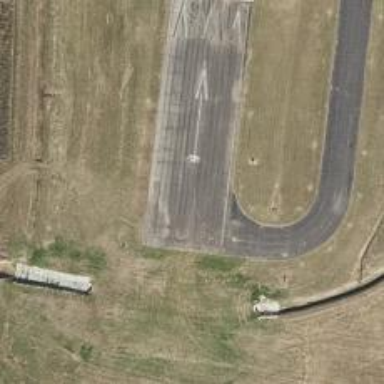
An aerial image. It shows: Runway surface made of asphalt at airport.